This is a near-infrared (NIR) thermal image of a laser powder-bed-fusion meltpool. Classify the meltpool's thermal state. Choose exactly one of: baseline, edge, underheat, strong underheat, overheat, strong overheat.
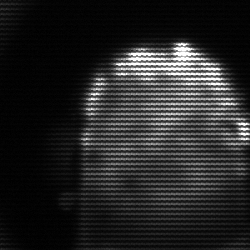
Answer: baseline